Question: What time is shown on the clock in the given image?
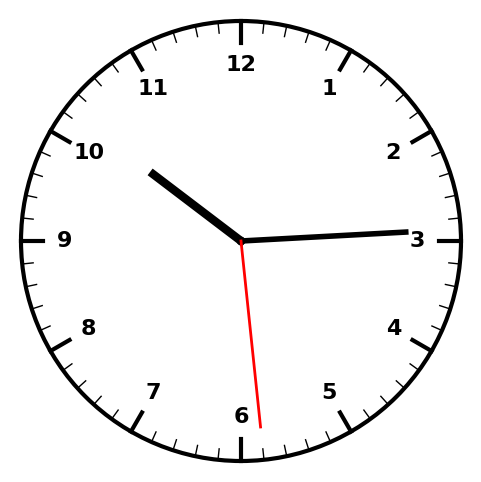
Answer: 10:14:29